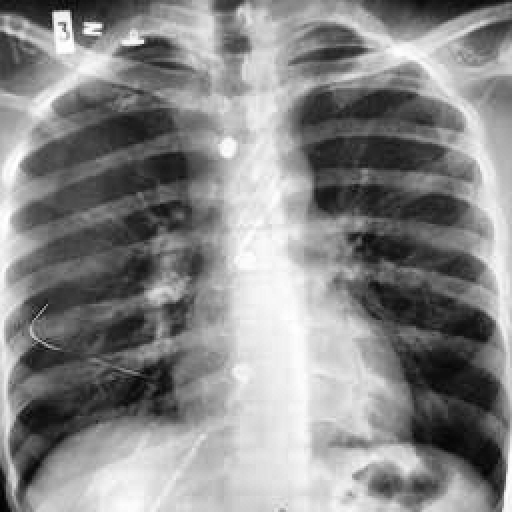
Finding: TUBERCULOSIS